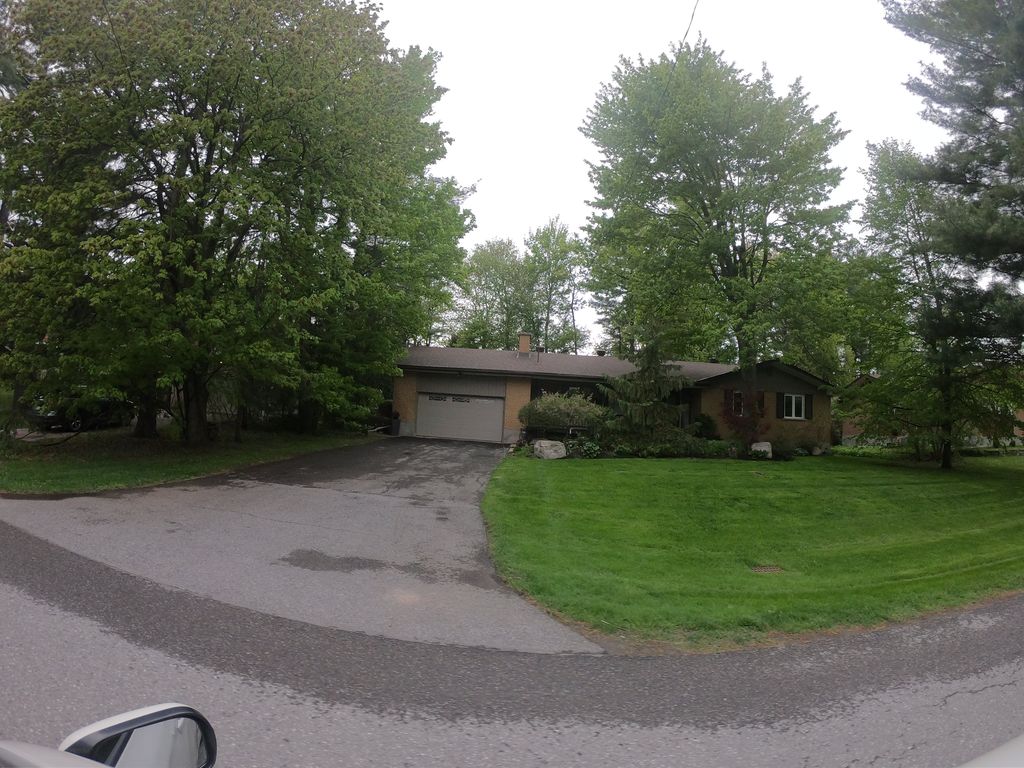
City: ottawa-gatineau